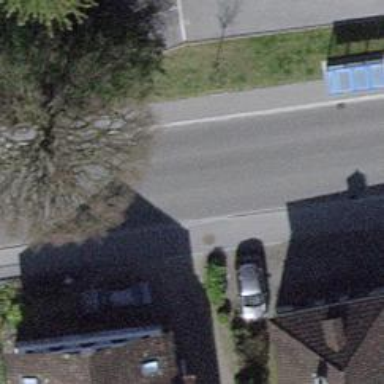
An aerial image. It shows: Public transport stop position.